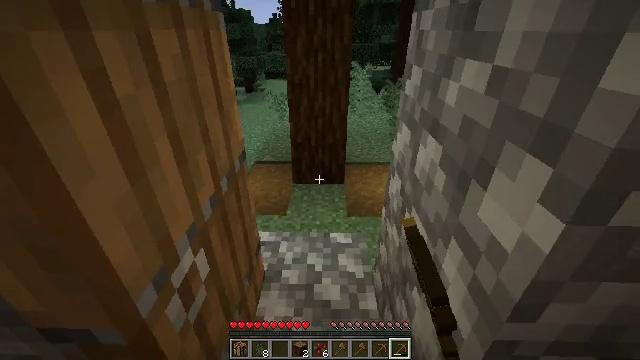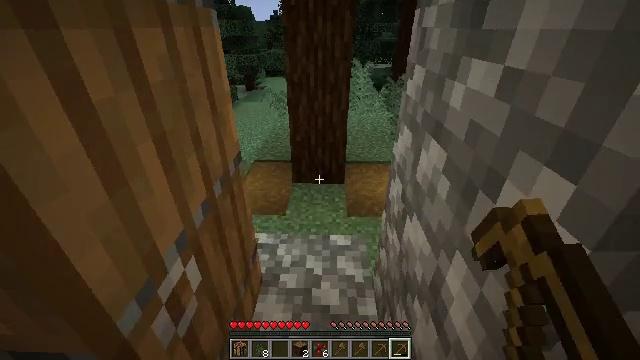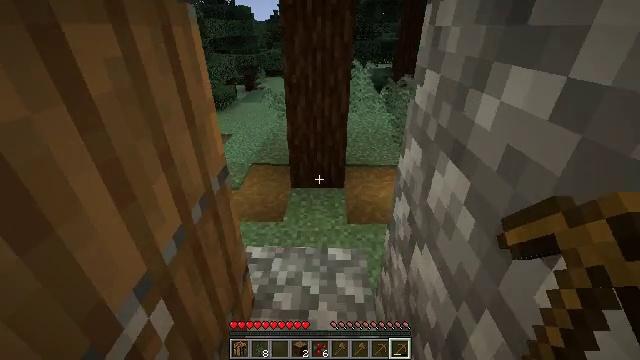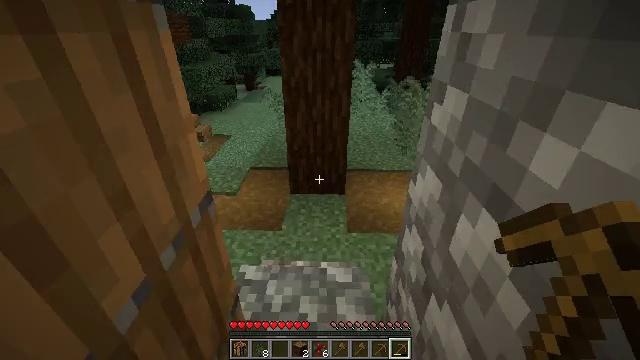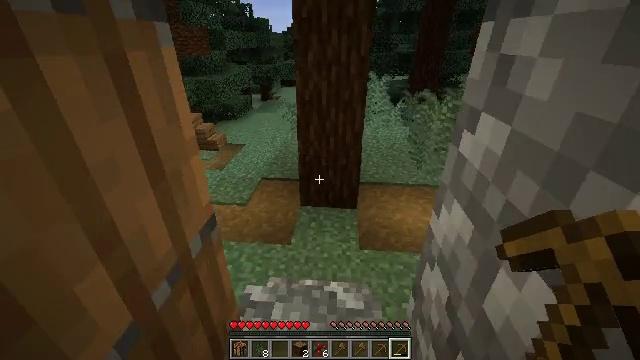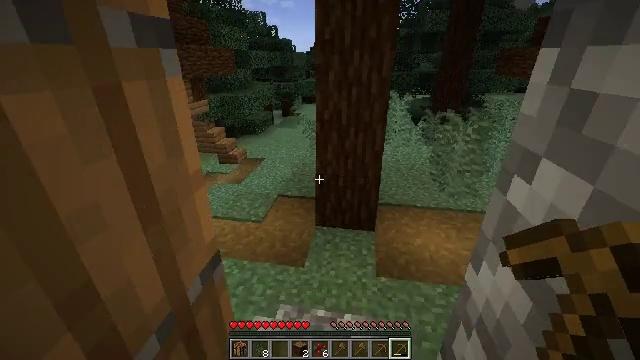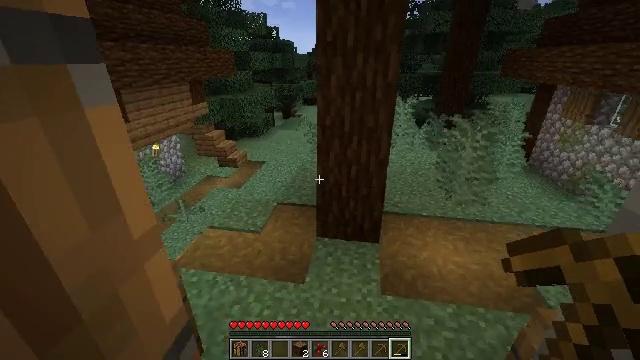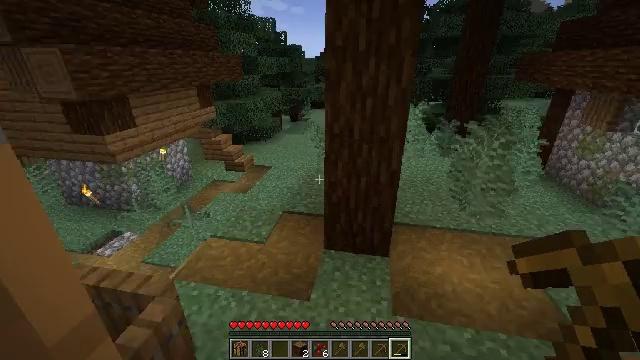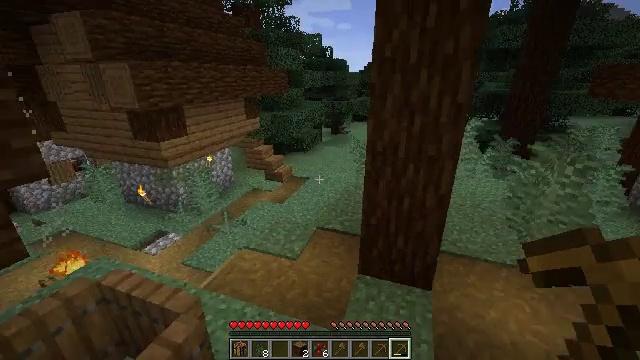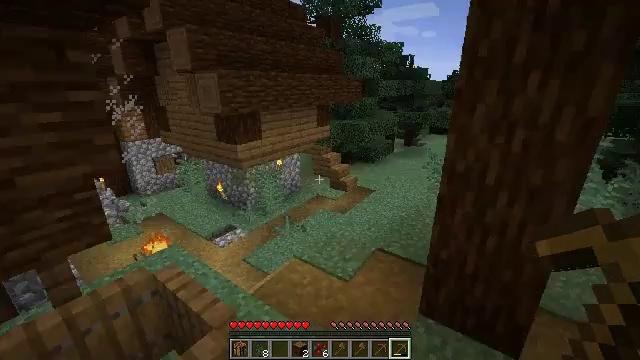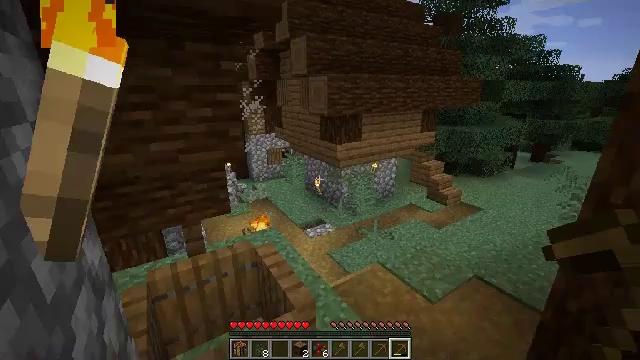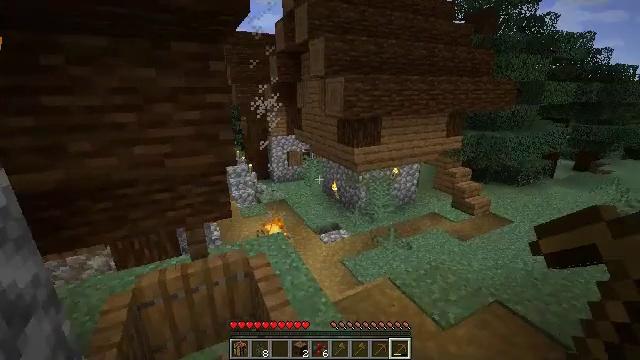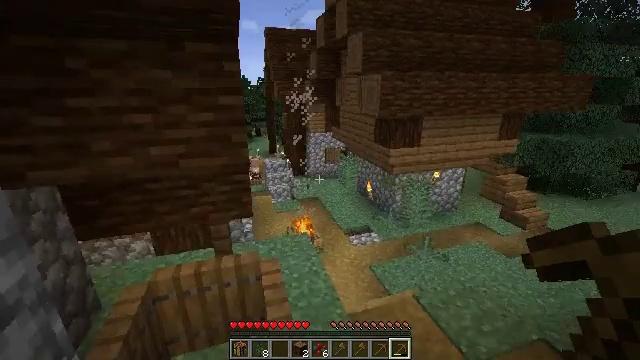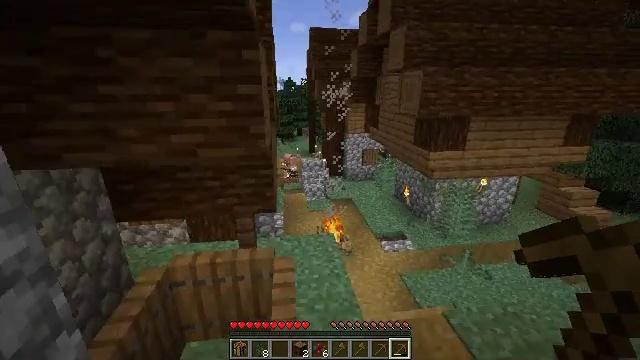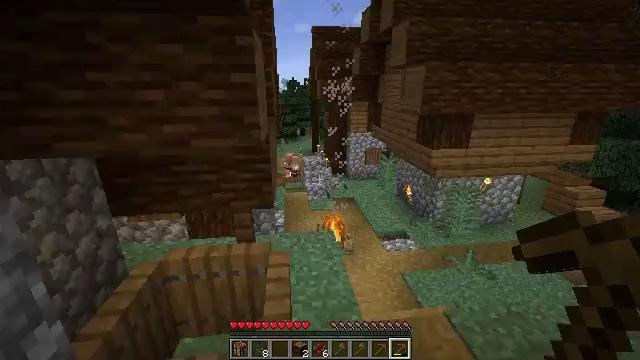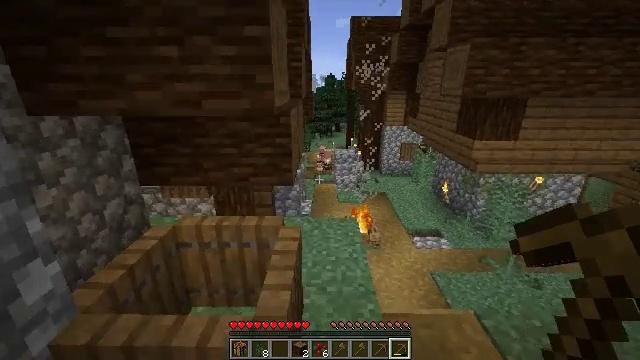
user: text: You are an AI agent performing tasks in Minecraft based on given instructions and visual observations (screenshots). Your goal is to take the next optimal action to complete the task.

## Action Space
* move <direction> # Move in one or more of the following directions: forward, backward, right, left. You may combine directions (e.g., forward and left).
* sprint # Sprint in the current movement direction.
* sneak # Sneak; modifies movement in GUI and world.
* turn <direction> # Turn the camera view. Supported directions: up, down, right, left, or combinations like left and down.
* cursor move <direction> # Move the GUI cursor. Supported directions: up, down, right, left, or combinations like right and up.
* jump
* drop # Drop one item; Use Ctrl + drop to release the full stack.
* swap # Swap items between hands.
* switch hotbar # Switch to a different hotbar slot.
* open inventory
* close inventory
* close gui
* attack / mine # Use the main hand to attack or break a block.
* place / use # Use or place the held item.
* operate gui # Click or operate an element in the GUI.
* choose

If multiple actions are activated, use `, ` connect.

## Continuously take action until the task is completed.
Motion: motion action
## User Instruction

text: Gather spruce leaves to collect foliage.
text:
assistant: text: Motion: move forward
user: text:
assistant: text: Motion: move forward
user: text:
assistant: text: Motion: move forward
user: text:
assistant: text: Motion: move forward, turn left and up
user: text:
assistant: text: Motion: move forward, turn left and up
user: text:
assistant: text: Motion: move forward
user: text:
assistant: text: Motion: move forward, turn left
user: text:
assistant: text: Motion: move forward, turn left and up
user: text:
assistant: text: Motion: move forward and move right, turn left and up
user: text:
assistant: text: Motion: move forward and move right, turn left
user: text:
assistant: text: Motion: move forward and move right, turn left
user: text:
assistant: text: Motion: move forward and move right, turn left
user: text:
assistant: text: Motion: move forward and move right, turn left
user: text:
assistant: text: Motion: move forward and move right
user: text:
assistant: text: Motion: move forward and move right, turn left
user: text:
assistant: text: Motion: move forward and move right, turn left
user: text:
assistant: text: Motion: move forward and move right, turn left
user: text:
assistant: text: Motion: move forward and move right, turn left
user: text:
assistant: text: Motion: move forward and move right
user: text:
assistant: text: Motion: move forward and move right
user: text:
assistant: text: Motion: move forward and move right
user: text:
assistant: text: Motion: move forward and move right
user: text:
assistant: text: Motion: move forward and move right
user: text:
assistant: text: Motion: move forward and move right, turn left
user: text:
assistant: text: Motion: move forward, turn left
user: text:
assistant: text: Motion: move forward, turn left
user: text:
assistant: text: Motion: turn left
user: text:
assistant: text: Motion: no_op
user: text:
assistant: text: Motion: no_op
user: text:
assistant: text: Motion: move forward